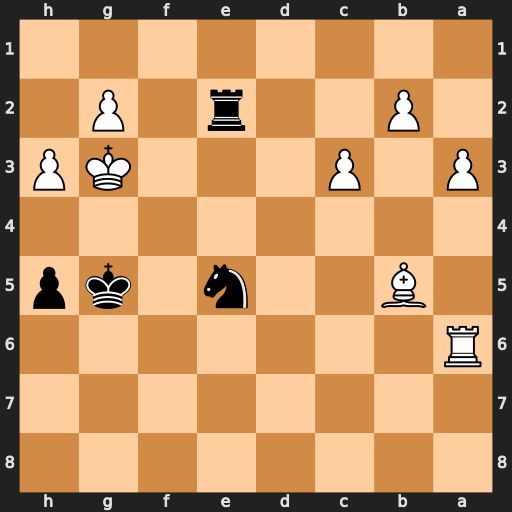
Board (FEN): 8/8/R7/1B2n1kp/8/P1P3KP/1P2r1P1/8
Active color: b
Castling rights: -
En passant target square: -
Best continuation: h4+ Kh2 Nf3+ Kh1 Re1+ Bf1 Rxf1#